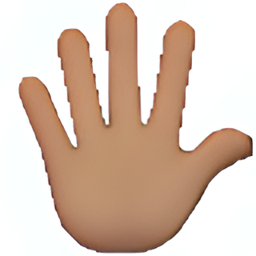
Name: raised hand with fingers splayed
Emoji: 🖐🏽
Group: People & Body
Sub-group: hand-fingers-open